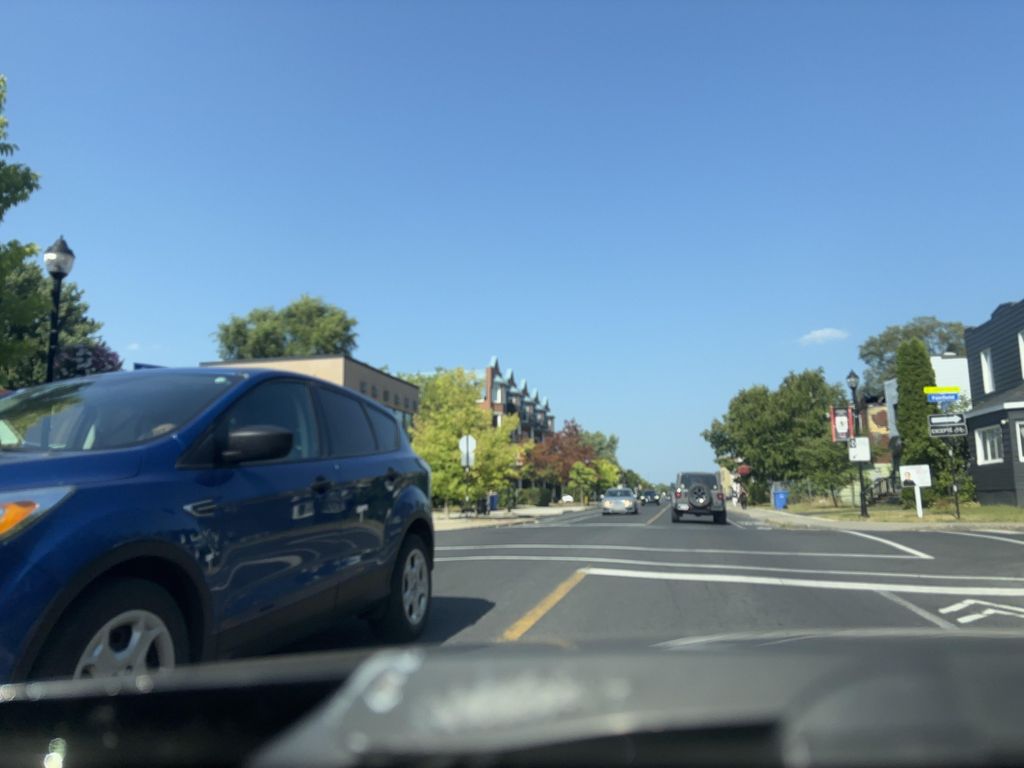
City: montreal